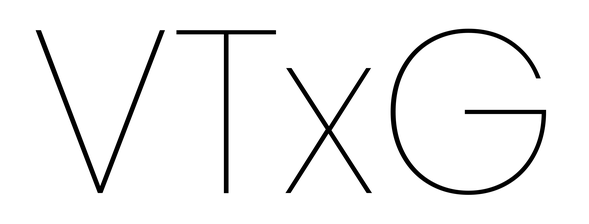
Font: Poppins-Thin